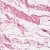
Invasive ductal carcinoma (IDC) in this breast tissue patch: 0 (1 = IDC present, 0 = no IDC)